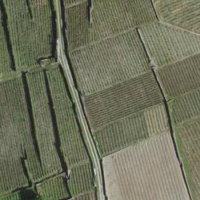
EUNIS habitat code: 40
Species observed at this site:
Chelidonium majus